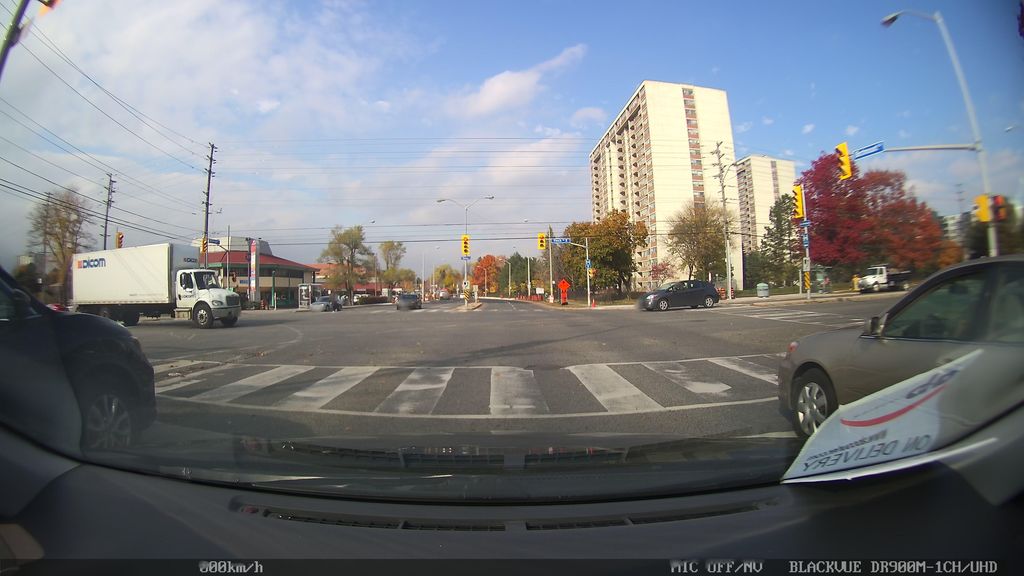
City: toronto